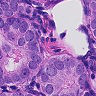
Metastatic tissue present: yes